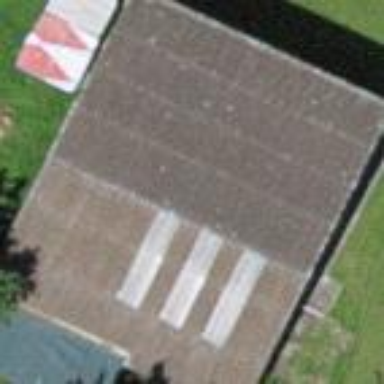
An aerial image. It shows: Shed building.